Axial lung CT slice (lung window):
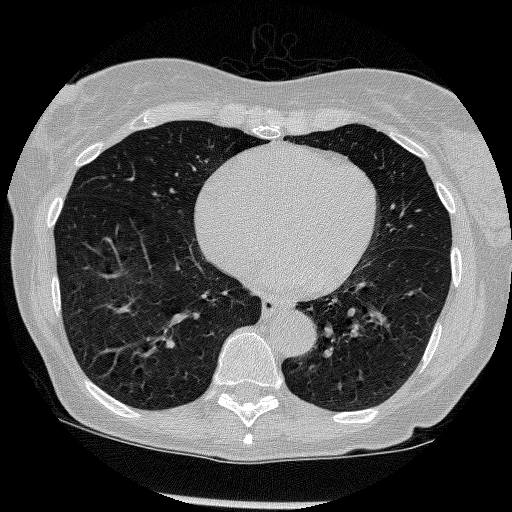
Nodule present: no